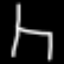
Label: chair